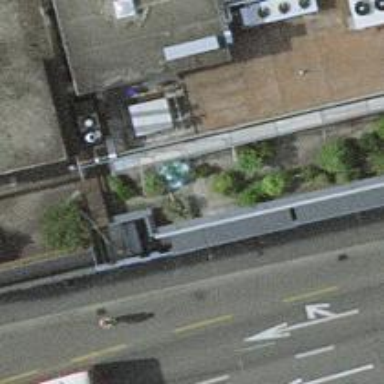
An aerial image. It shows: Fast food establishment.